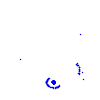
Particle: pion